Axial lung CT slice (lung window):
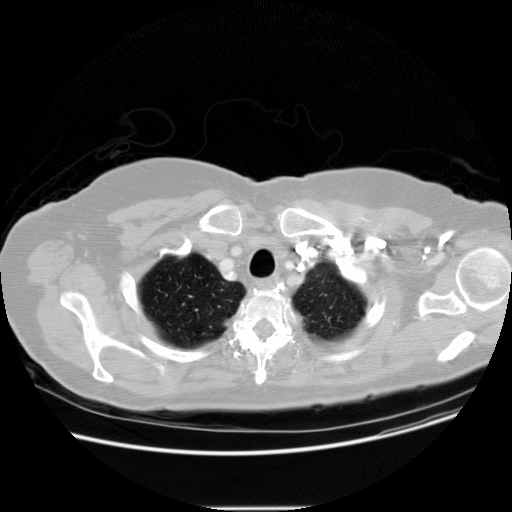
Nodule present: no